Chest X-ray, AP view. Patient: 25 years old, sex M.
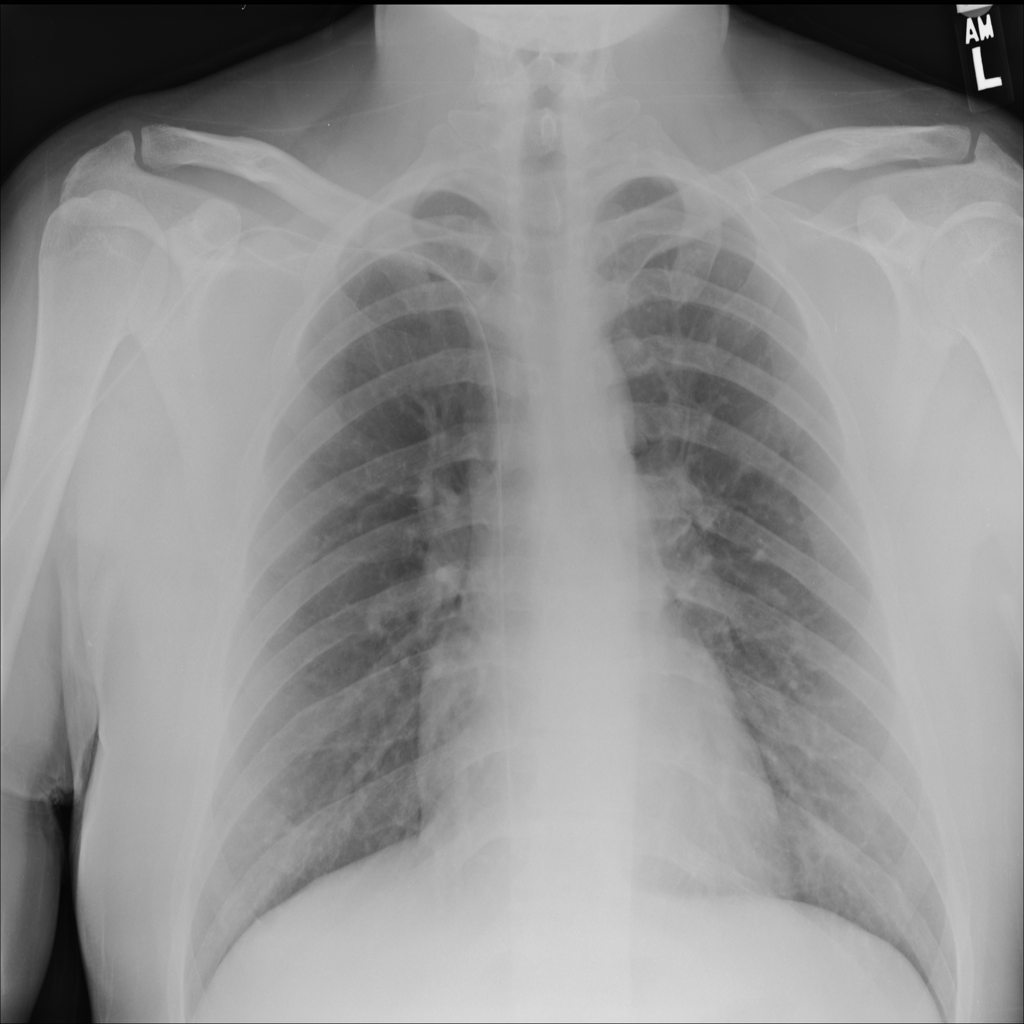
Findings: No Finding